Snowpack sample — Buffalo Mountain, Silverthorne, Colorado, USA (2/22/26, 2:02 PM MST)
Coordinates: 39.622, -106.113
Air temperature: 33 °F
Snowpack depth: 63 cm
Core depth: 50 cm
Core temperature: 28.4 °F
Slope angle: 11°, slope face: 116°
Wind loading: low
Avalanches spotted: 0
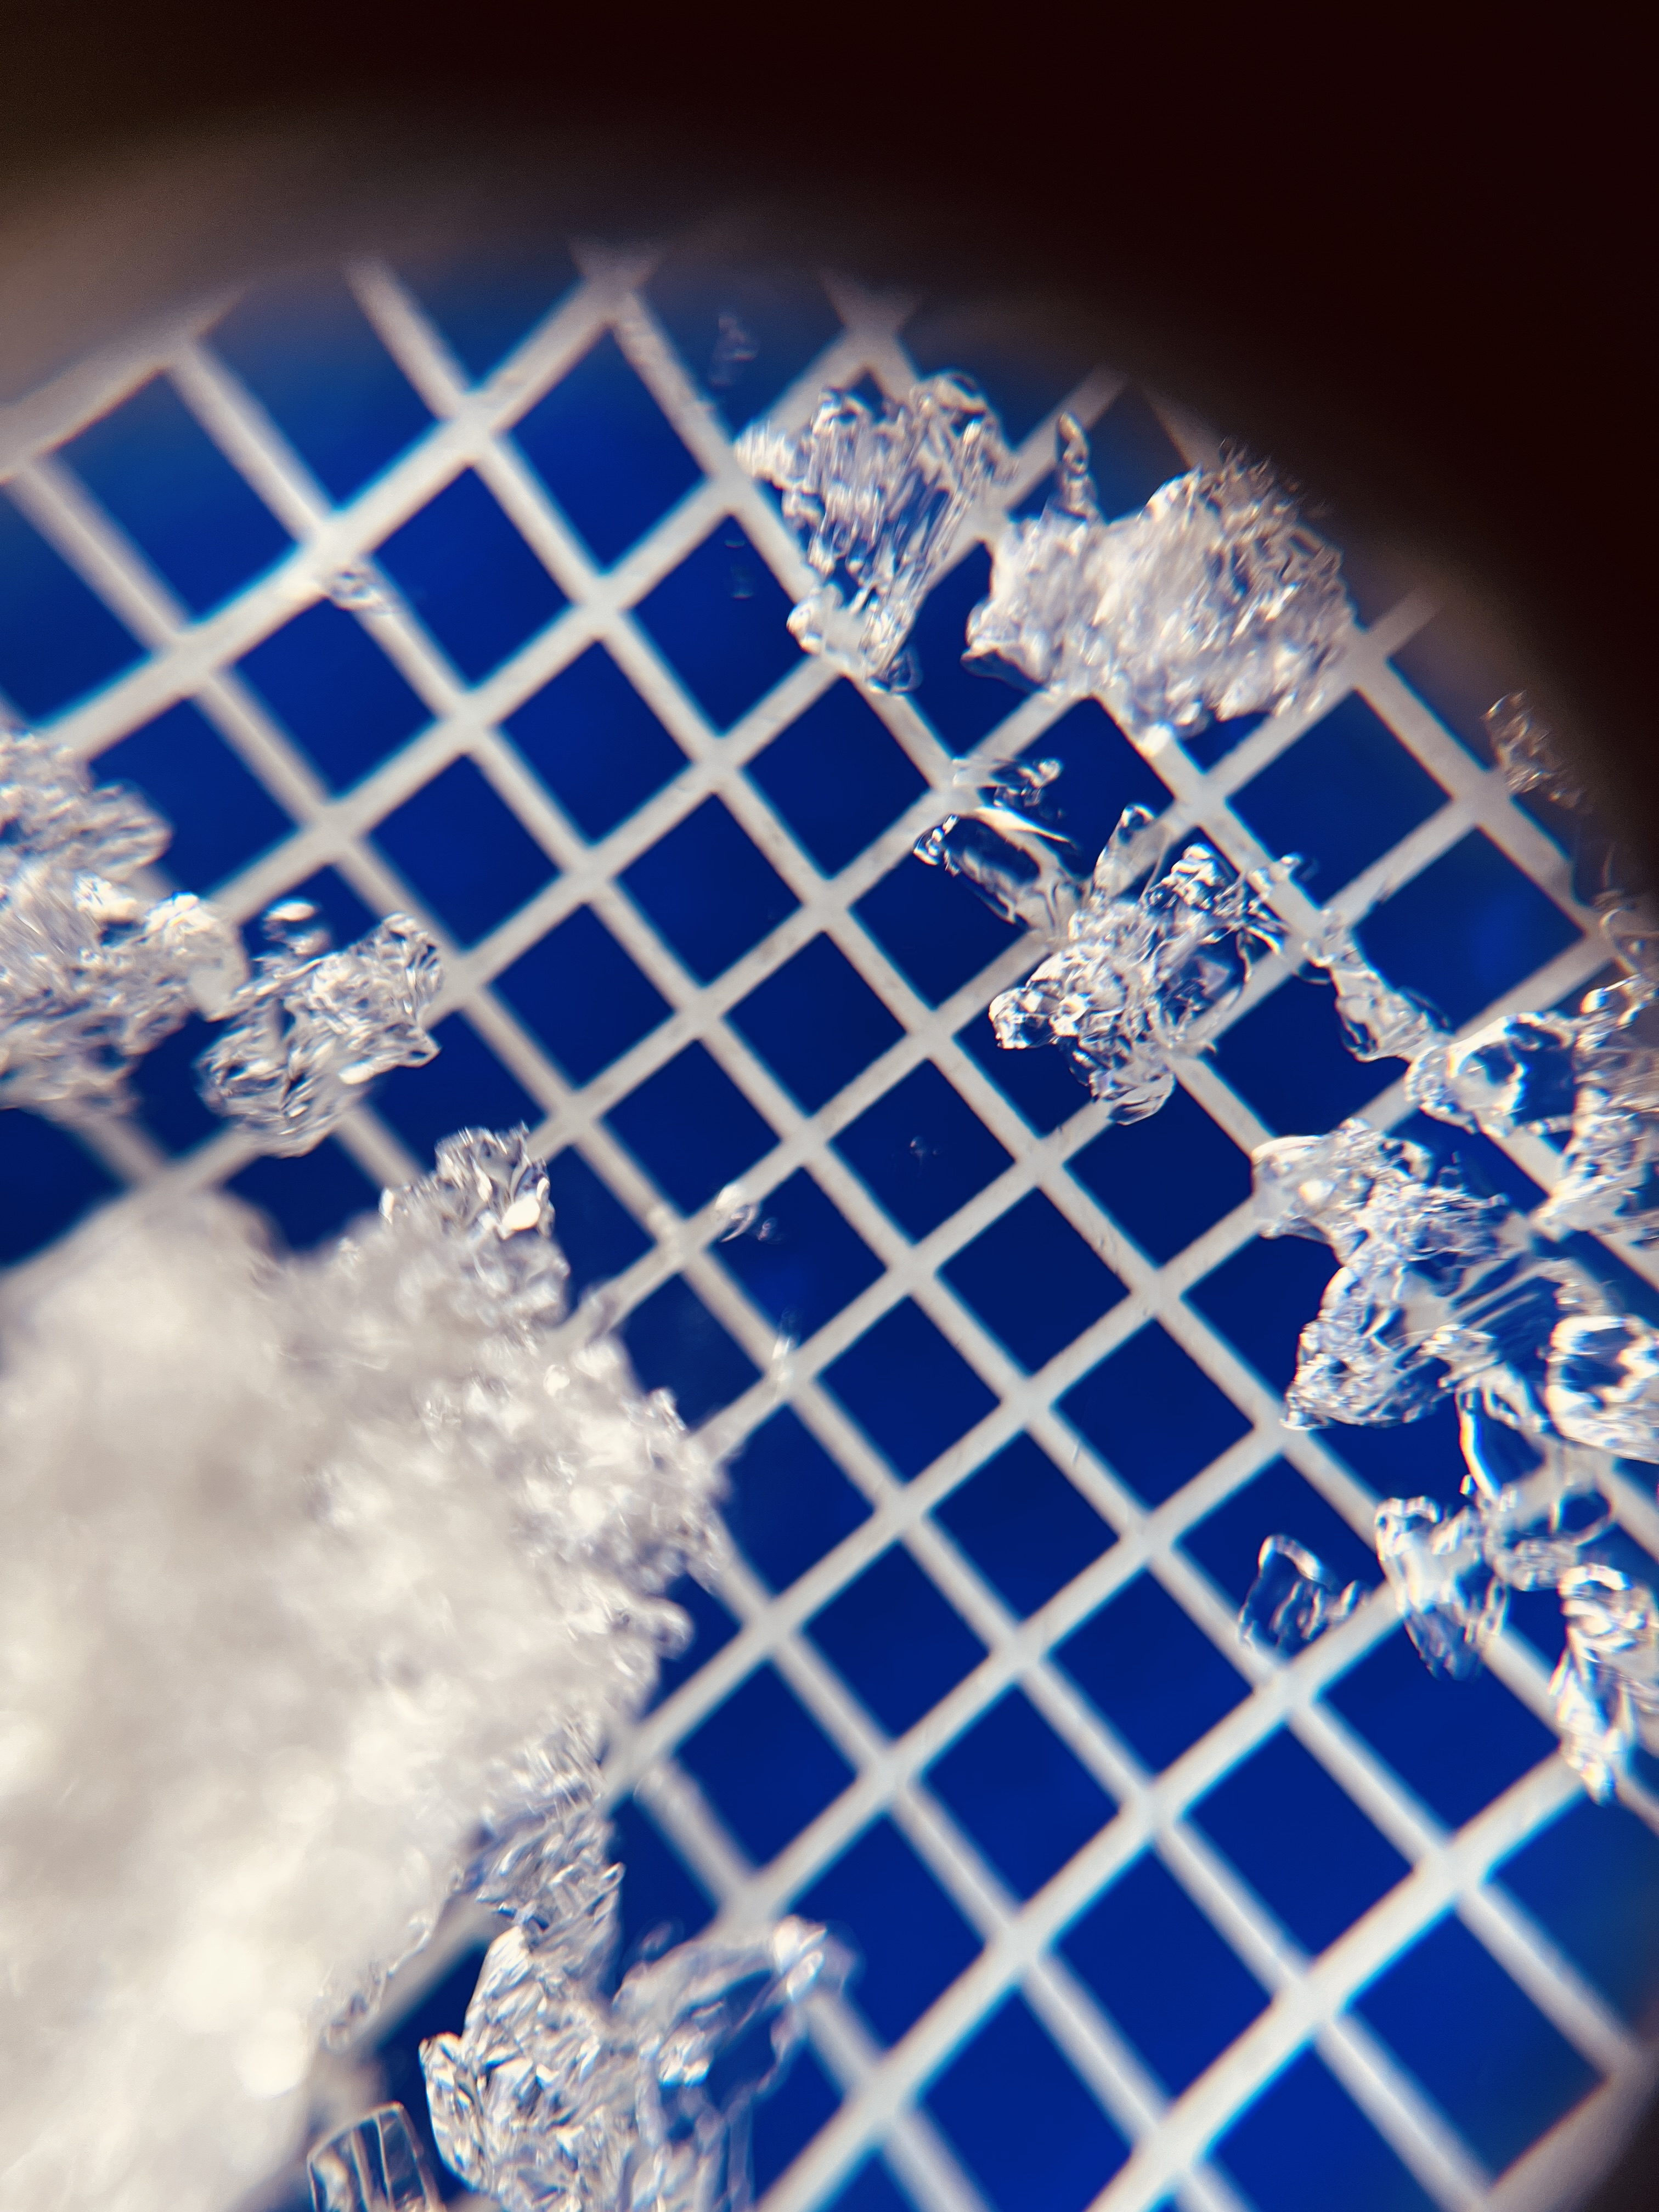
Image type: magnified_profile
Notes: In a firebreak similar to site 1, minimal wind loading with no spotted avalanches (not many faces in view though)